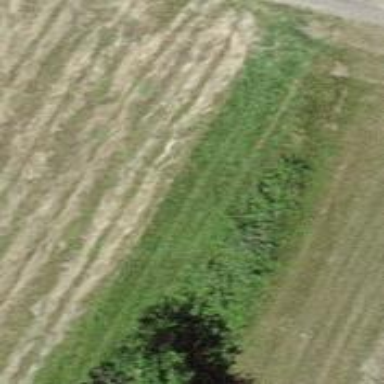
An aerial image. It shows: Row of trees in natural setting.